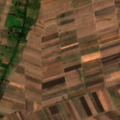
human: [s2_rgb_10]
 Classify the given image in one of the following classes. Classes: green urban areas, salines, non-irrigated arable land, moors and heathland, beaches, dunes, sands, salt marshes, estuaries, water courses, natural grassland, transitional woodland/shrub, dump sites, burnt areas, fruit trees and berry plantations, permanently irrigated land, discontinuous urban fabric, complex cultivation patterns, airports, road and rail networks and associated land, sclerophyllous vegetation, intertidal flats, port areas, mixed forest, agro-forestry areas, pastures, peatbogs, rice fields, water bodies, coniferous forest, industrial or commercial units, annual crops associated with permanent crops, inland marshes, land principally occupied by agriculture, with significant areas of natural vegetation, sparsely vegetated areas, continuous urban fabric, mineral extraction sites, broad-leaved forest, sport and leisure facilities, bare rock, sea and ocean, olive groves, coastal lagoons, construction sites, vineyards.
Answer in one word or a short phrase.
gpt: non-irrigated arable land